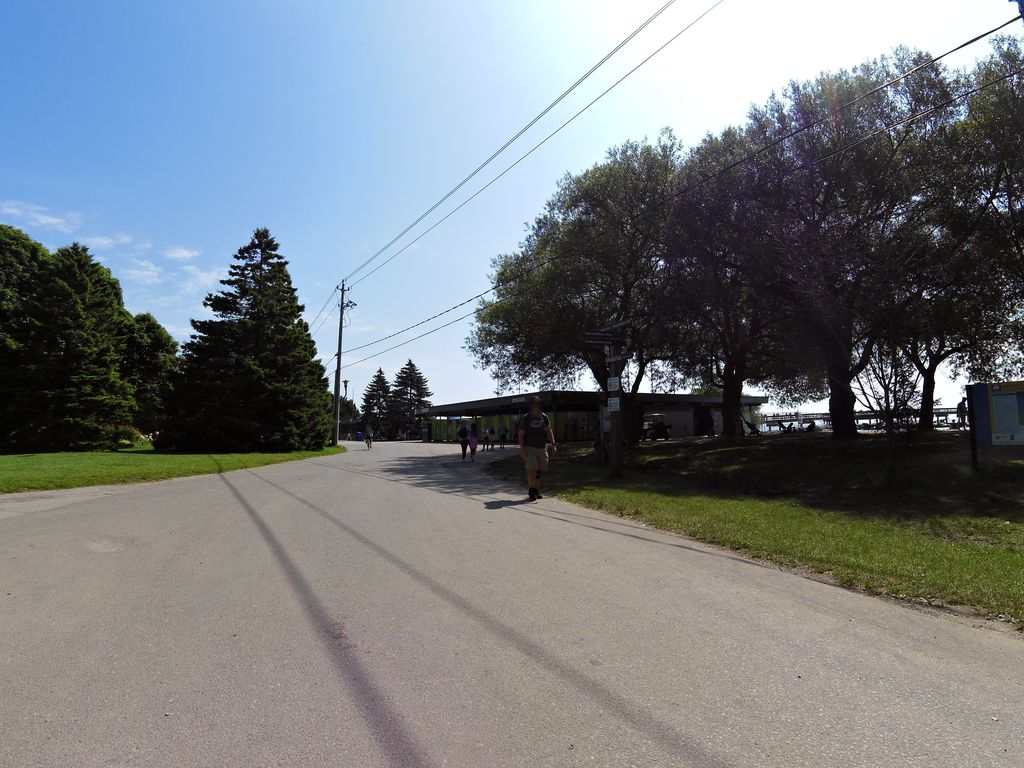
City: toronto